Question: I have a custom storyboard segue animation but its not coming out the way I want it to. Instead of "wiping" in over the view controller, I want it to "push" away the current view controller with the new one next to it. (not like the push segue, more like the the effect seen in the photos app when you swipe through photos). Any ideas? Thanks.
'''
- (void)perform {
UIViewController *currentViewController = self.sourceViewController;
UIViewController *newViewController = self.destinationViewController;
[currentViewController.view addSubview:newViewController.view];
newViewController.view.transform = CGAffineTransformMakeScale(0.05, 0.05);
CGPoint originalCenter = newViewController.view.center;
newViewController.view.center = self.originatingPoint;
[UIView animateWithDuration:1.9
delay:0.0
options:UIViewAnimationOptionCurveEaseInOut
animations:^{
newViewController.view.transform = CGAffineTransformMakeScale(1.0, 100.0);
newViewController.view.center = originalCenter;
}
completion:^(BOOL finished){
[newViewController.view removeFromSuperview]; // remove from temp super view
[currentViewController presentViewController:newViewController animated:NO completion:NULL]; // present VC
}];
}
'''

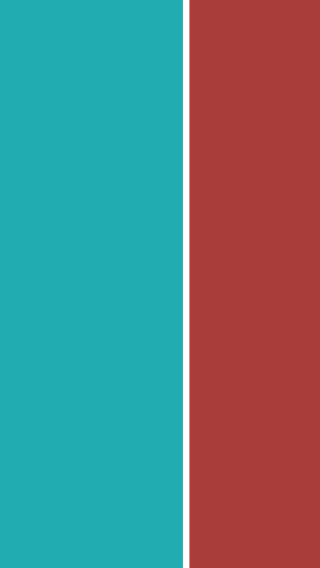
Answer: '''
animations:^{
newViewController.view.transform = CGAffineTransformMakeScale(1.0, 100.0);
newViewController.view.center = originalCenter;
}
'''
It looks like you're not animating the current view controller's view. I'm also not sure why you're setting the transform of your new view controller's view. I'd expect your code to look something like this:
'''
CGPoint originalCenter = currentViewController.view.center;
CGPoint newCurrentVCCenter = CGPointMake(currentViewController.view.center.x - screenWidth, currentViewController.center.y);
[UIView animateWithDuration:1.9
delay:0.0
options:UIViewAnimationOptionCurveEaseInOut
animations:^{
currentViewController.center = newCurrentVCCenter;
newViewController.view.center = originalCenter;
}
completion:^(BOOL finished){
// clean up here
}];
'''
In other words, you're moving 'currentViewController.view' and 'newViewController.view', so that the current view and new view both shift left the same amount and at the same time.